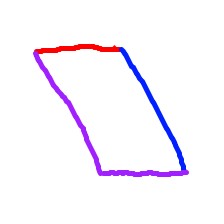
Shape: parallelogram